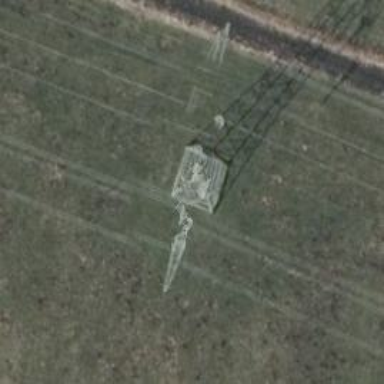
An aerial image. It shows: Power tower.